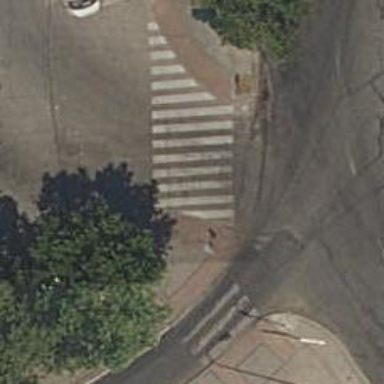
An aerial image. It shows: Uncontrolled crossing on the road.